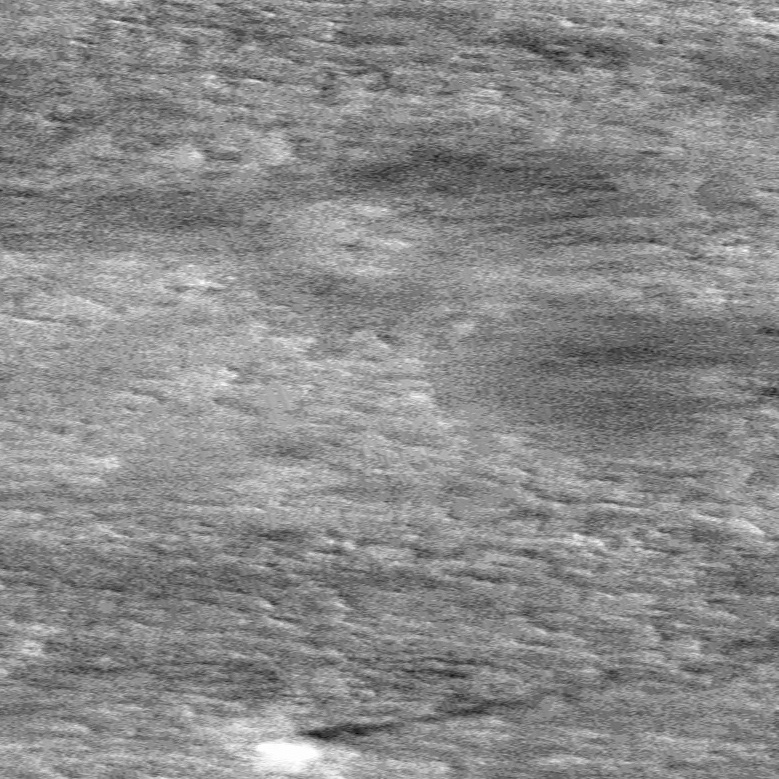
Label: dustdevil